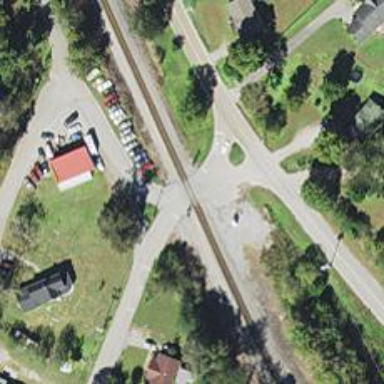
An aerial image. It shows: Level crossing with lights on the railway.